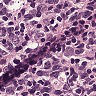
Metastatic tissue present: no